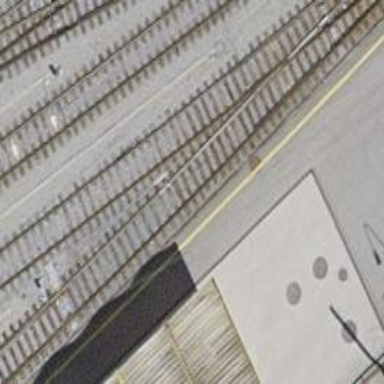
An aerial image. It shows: Siding railway track with electrified contact line.